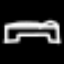
Label: bed